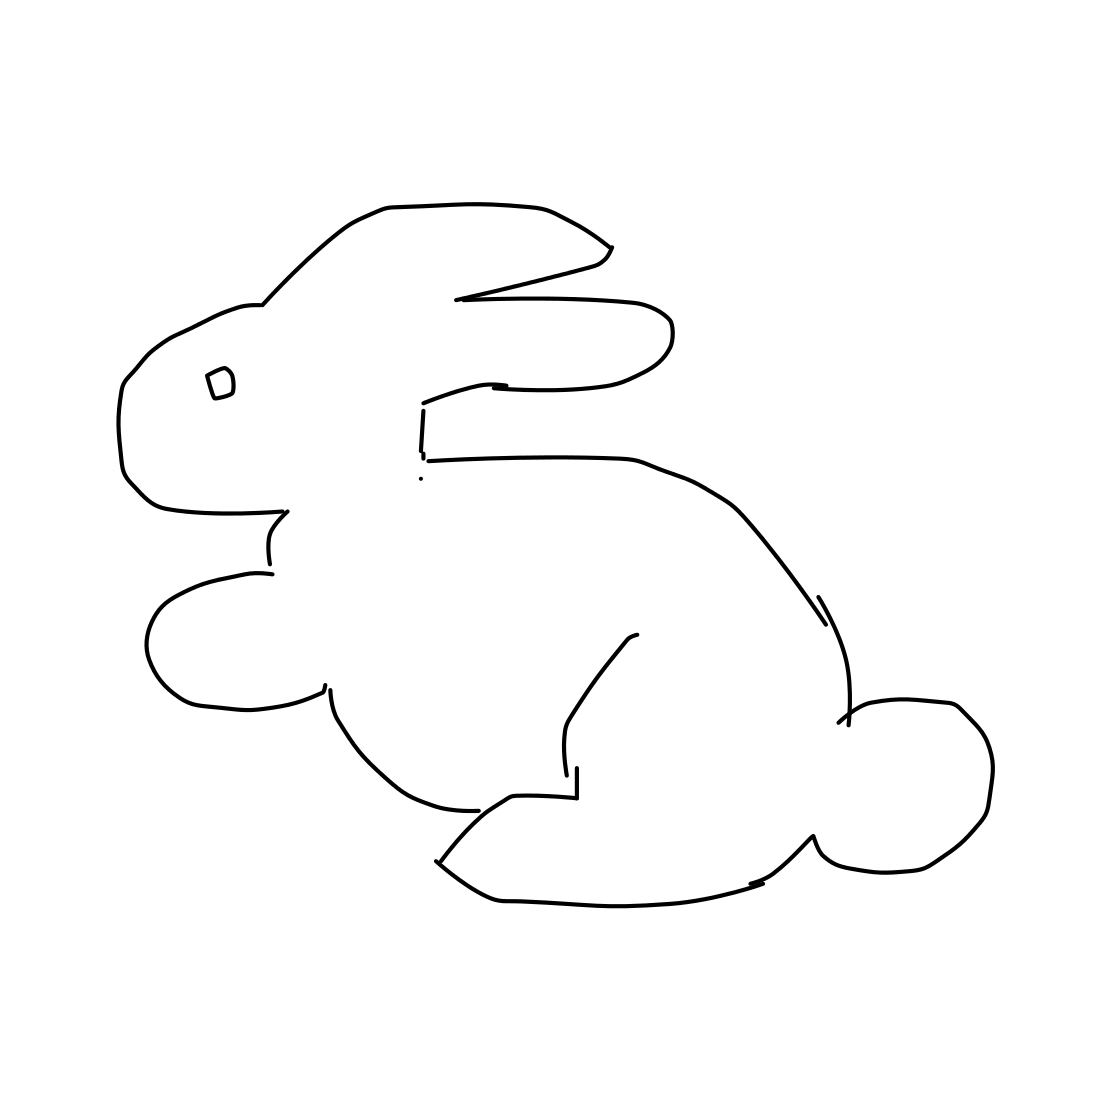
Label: rabbit